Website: lowes
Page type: newsletter-management
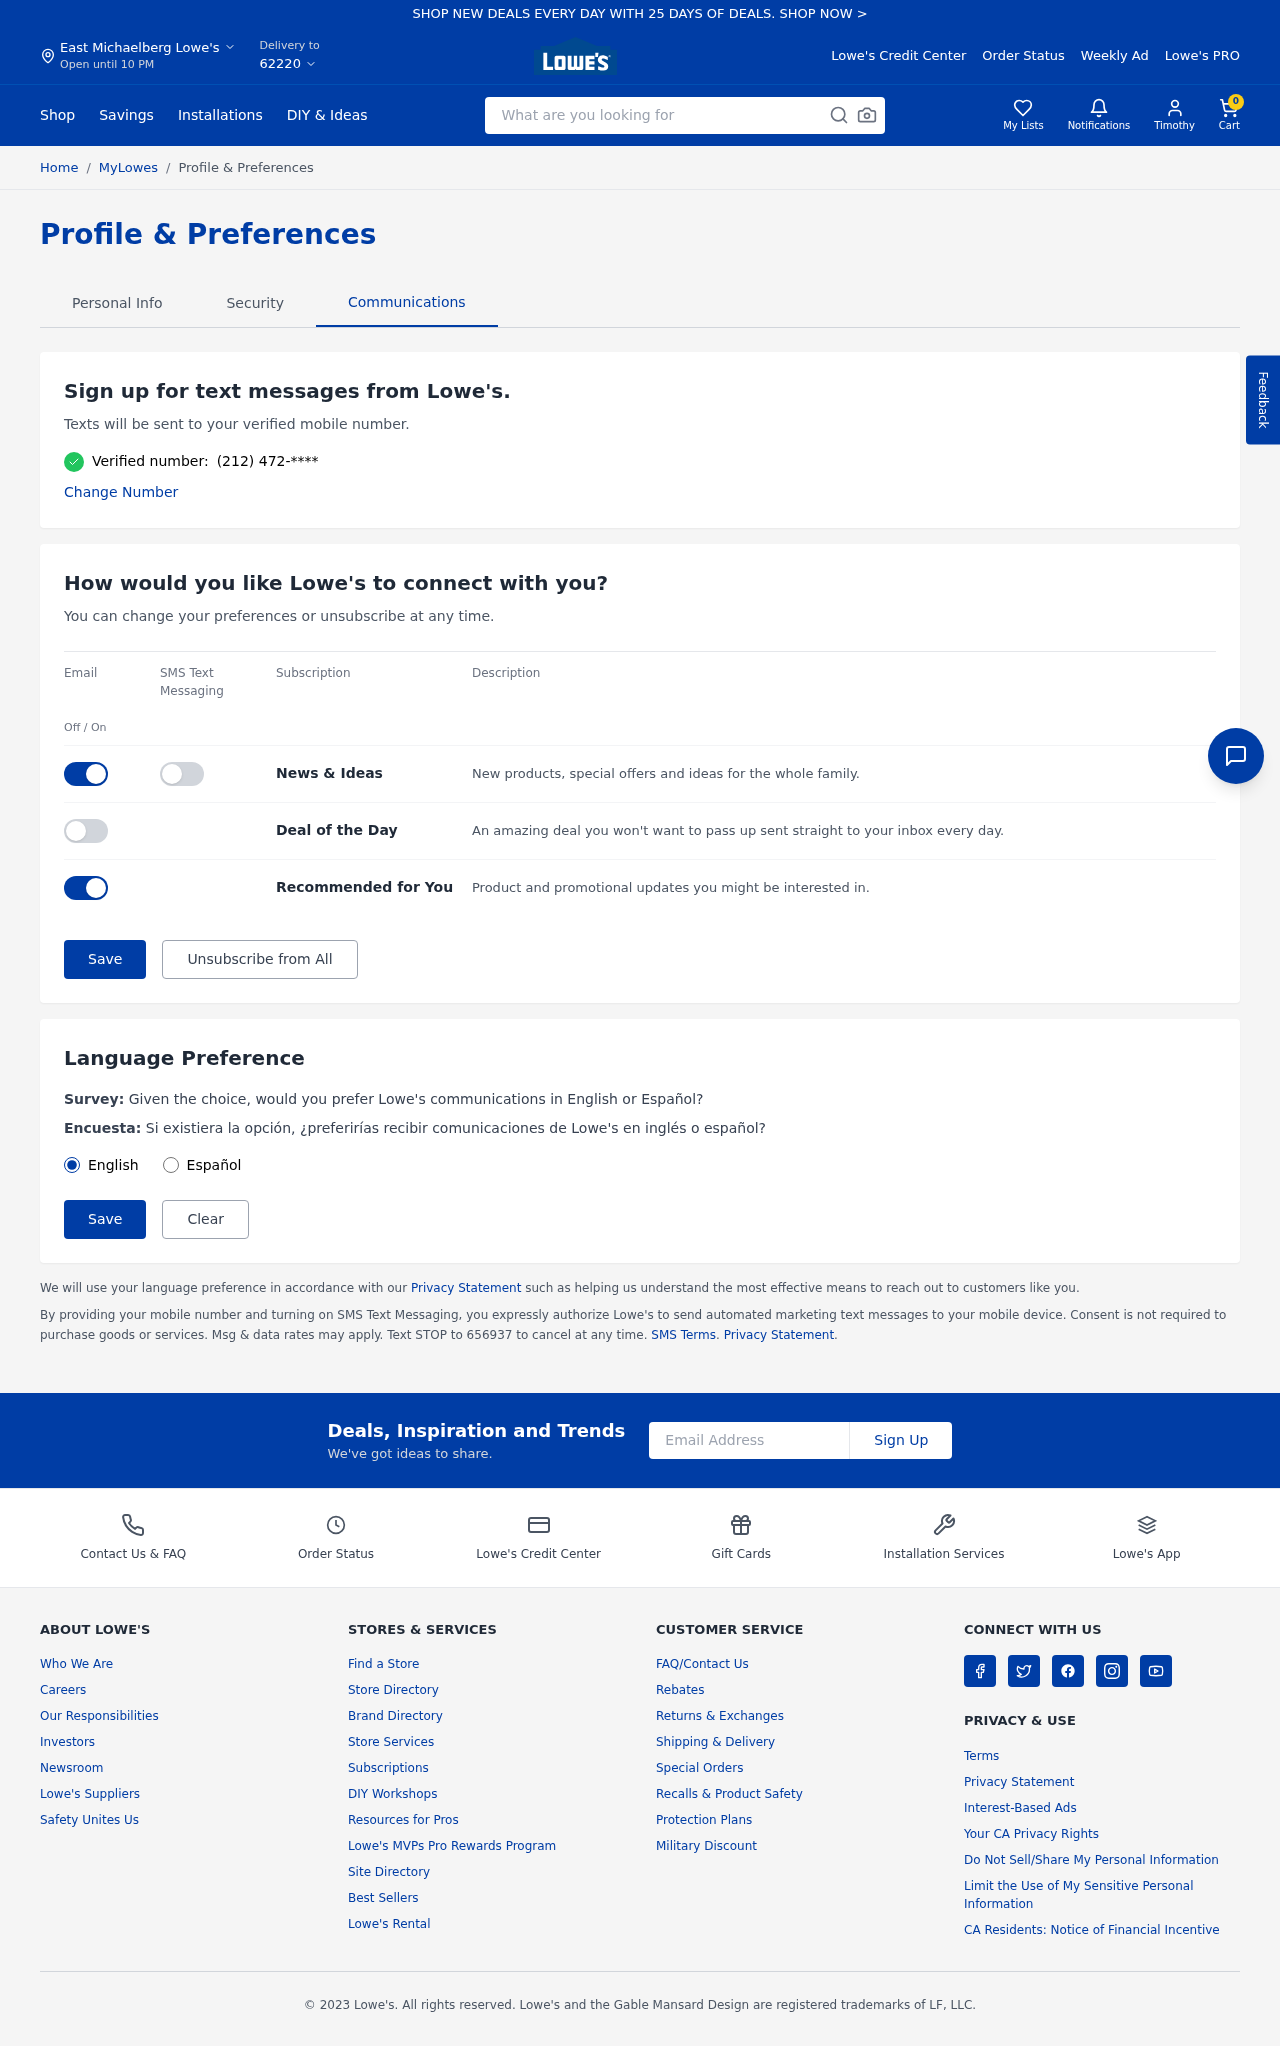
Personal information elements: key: PII_CITY
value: East Michaelberg
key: PII_EMAIL
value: timothy_kerr@yahoo.com
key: PII_FIRSTNAME
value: Timothy
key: PII_POSTCODE
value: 62220
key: PII_PHONE
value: (212) 472
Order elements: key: ORDER_NUM_ITEMS
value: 0
Search elements: key: HEADER_SEARCH
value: What are you looking for